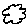
Label: cloud